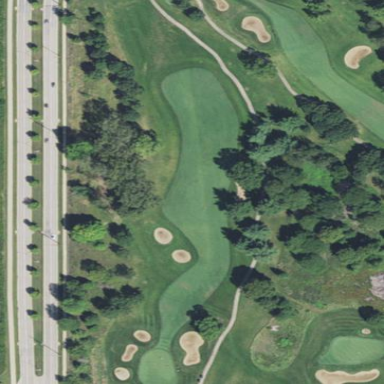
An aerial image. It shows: Grassy area designated as golf fairway.